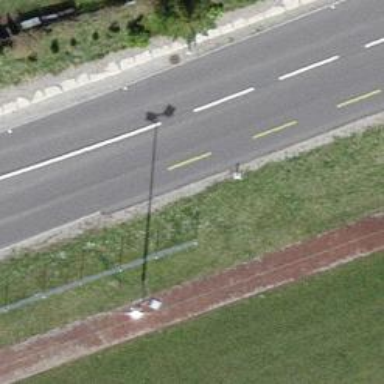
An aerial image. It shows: Hedge barrier.